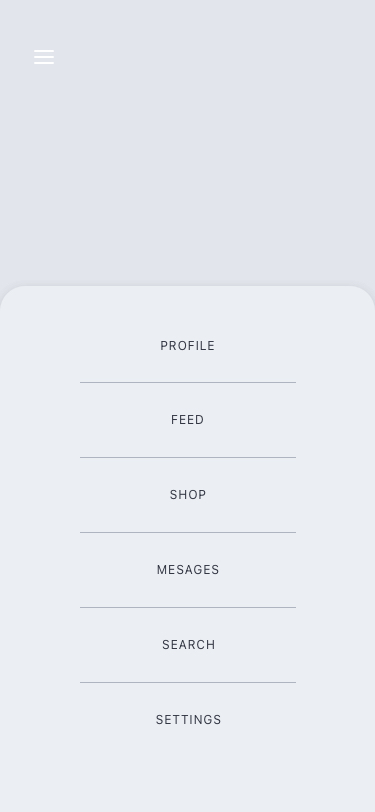
Text in this UI design:
BLOG
CONCERTS
ARTISTS
RADIO
MUSIC PLAYER
HOME
Menu